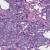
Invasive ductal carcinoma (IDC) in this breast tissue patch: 1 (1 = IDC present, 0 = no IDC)